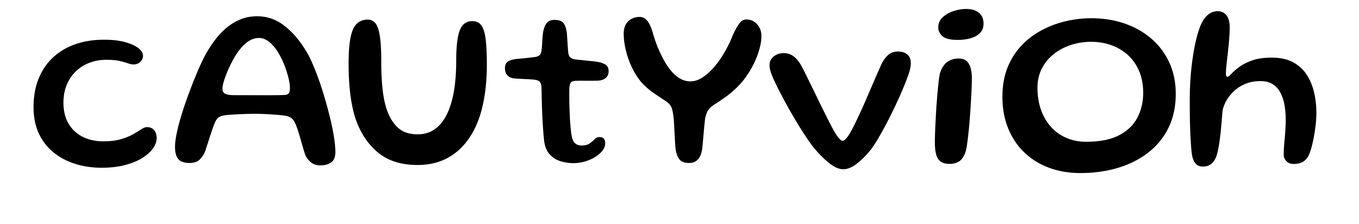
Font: Gluten_Regular